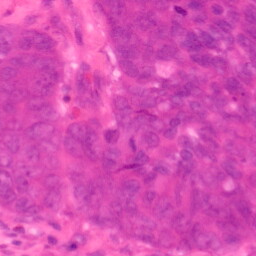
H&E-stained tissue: Colon